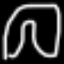
Label: pants